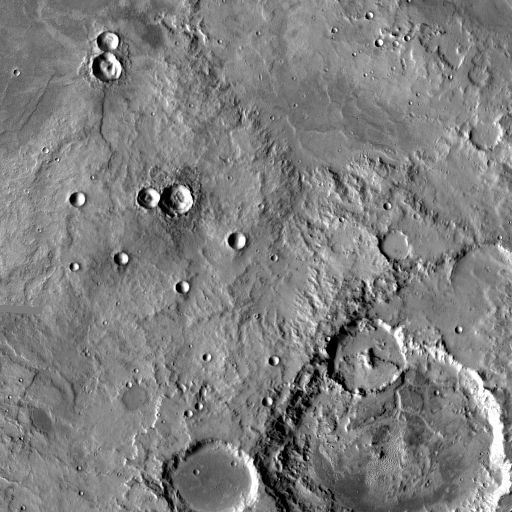
Crater classes present: Background, Other, Layered, Buried, Secondary